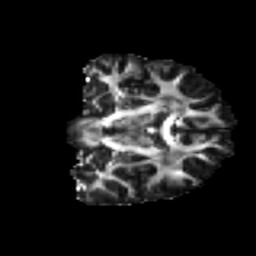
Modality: FA
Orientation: coronal
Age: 43
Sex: female
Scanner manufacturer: ge
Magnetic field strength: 3 T
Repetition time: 7.8 s
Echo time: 0.0606 s